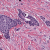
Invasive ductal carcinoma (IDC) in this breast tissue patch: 1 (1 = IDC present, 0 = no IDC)